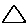
Label: triangle